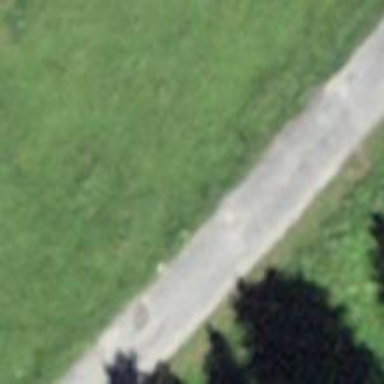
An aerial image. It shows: Bench.